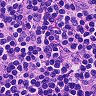
Metastatic tissue present: no